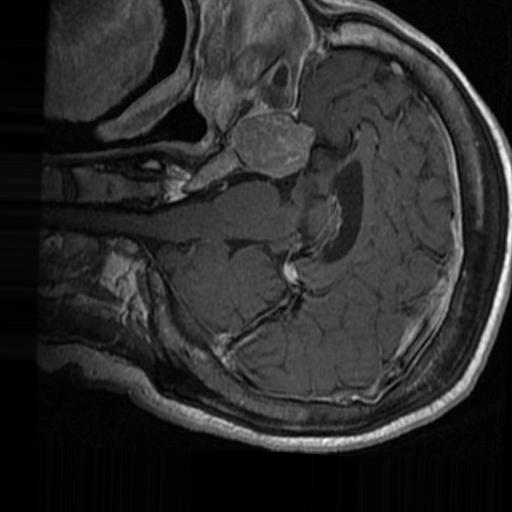
Label: brain_tumor